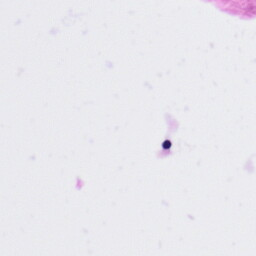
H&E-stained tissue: Tonsil